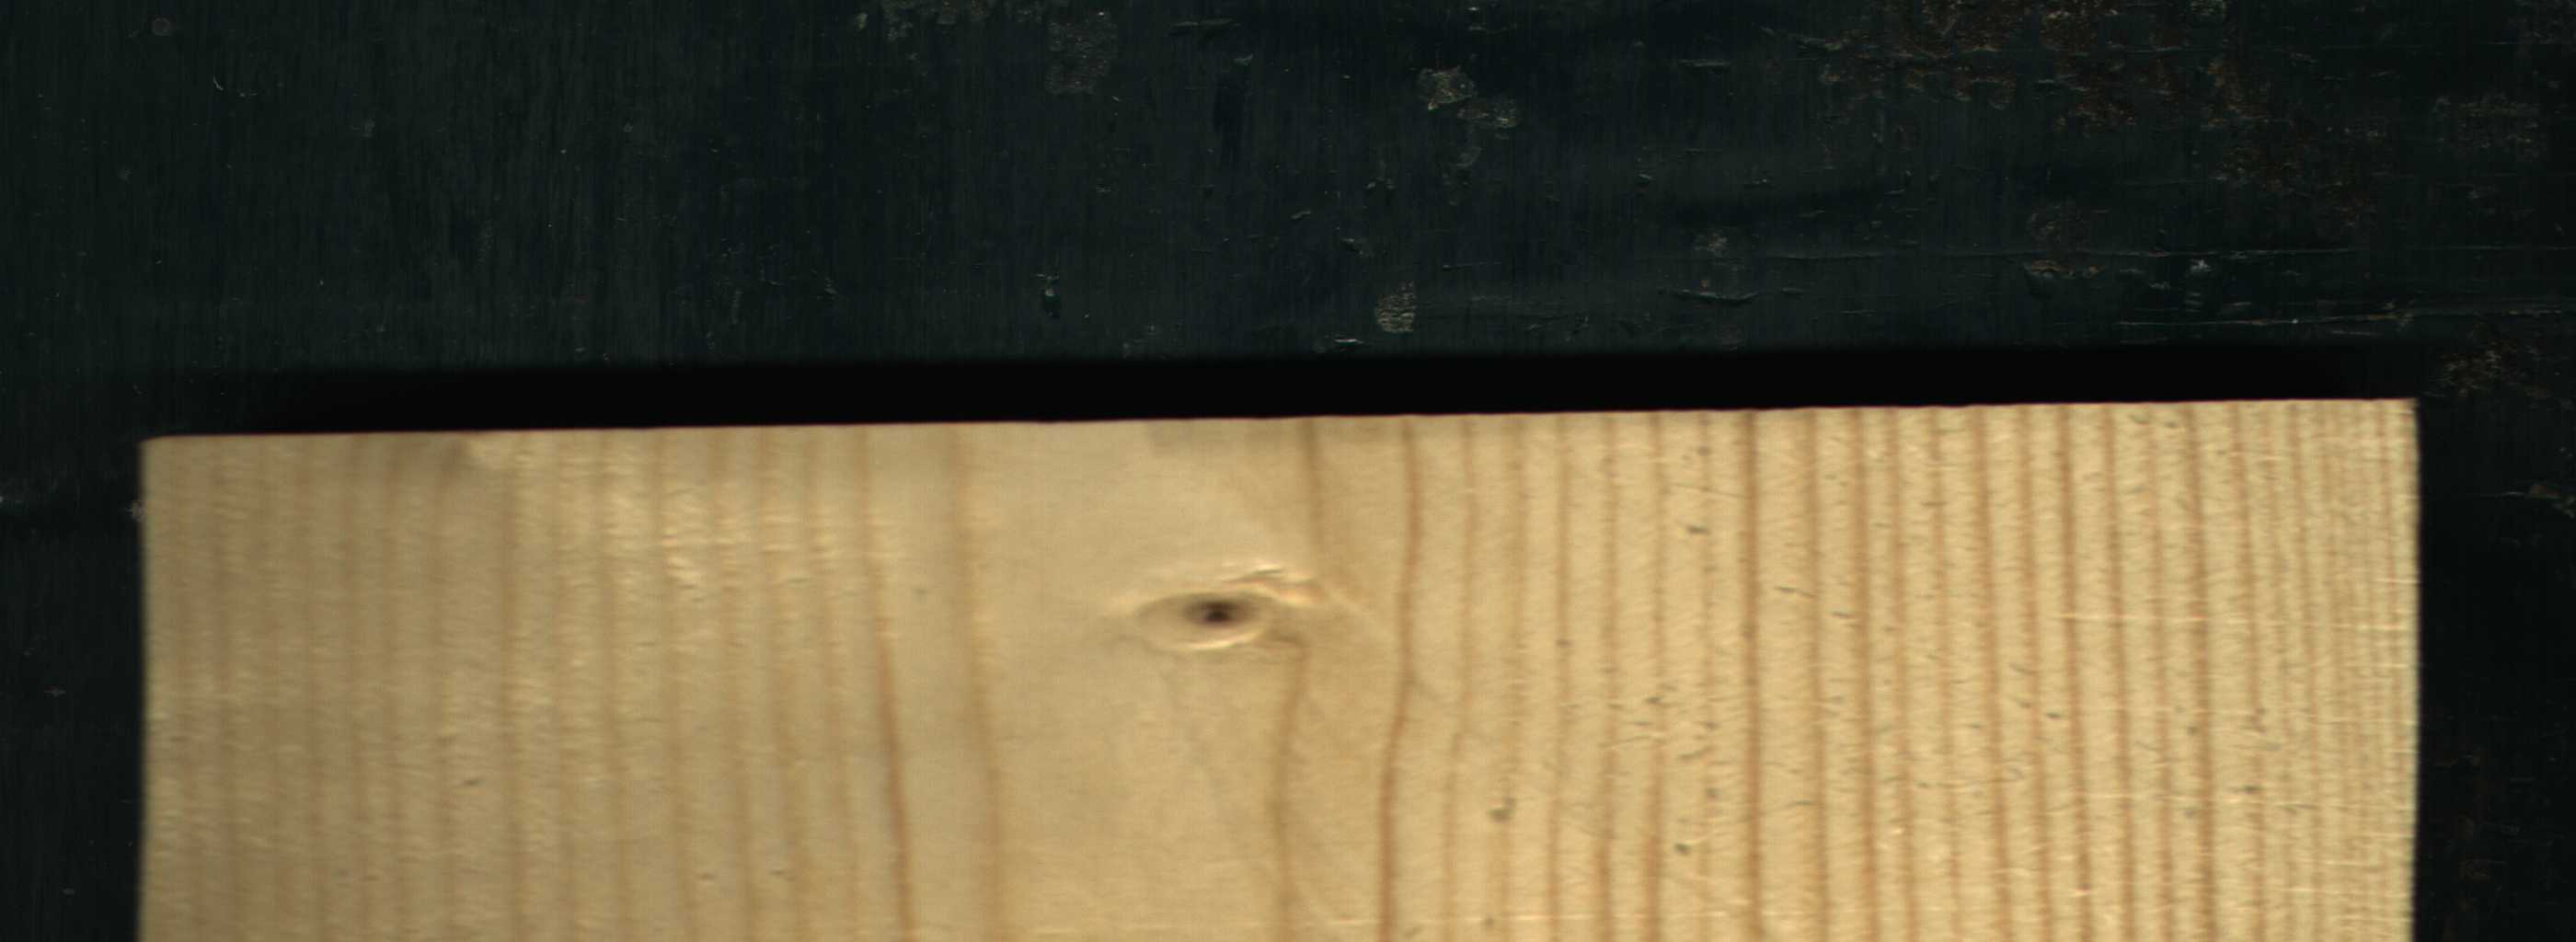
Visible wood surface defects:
Live_Knot